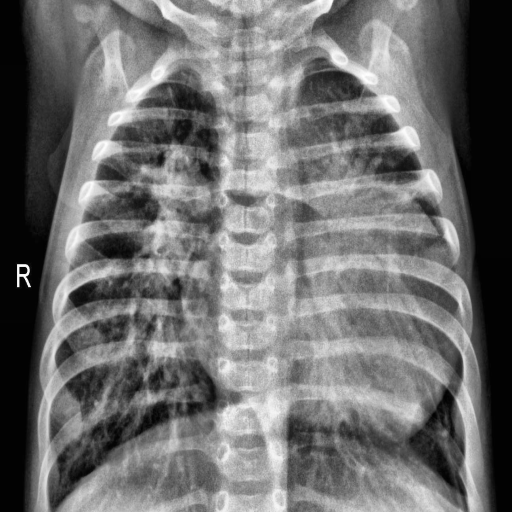
Finding: PNEUMONIA